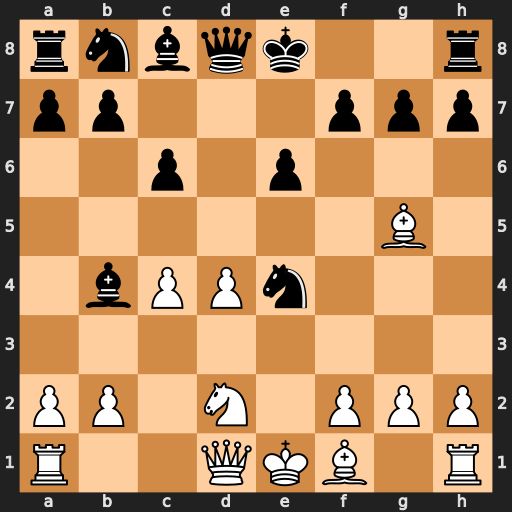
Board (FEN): rnbqk2r/pp3ppp/2p1p3/6B1/1bPPn3/8/PP1N1PPP/R2QKB1R
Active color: w
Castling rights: KQkq
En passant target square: -
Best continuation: Bxd8 Bxd2+ Ke2